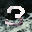
Label: 3